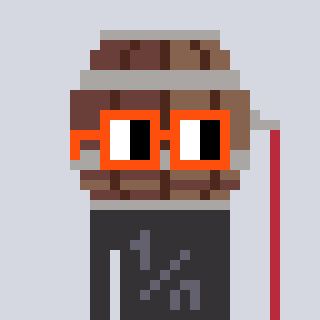
a pixel art character with square orange glasses, a wine barrel-shaped head and a grayscale-colored body on a cool background